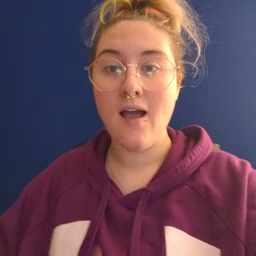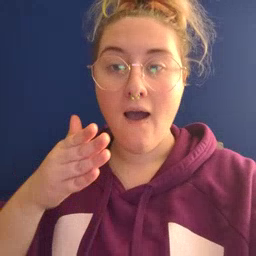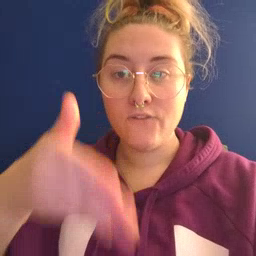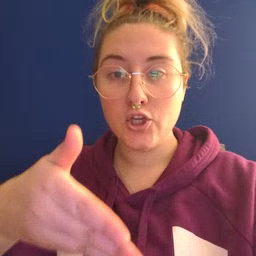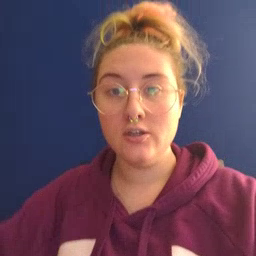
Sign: after